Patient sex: F
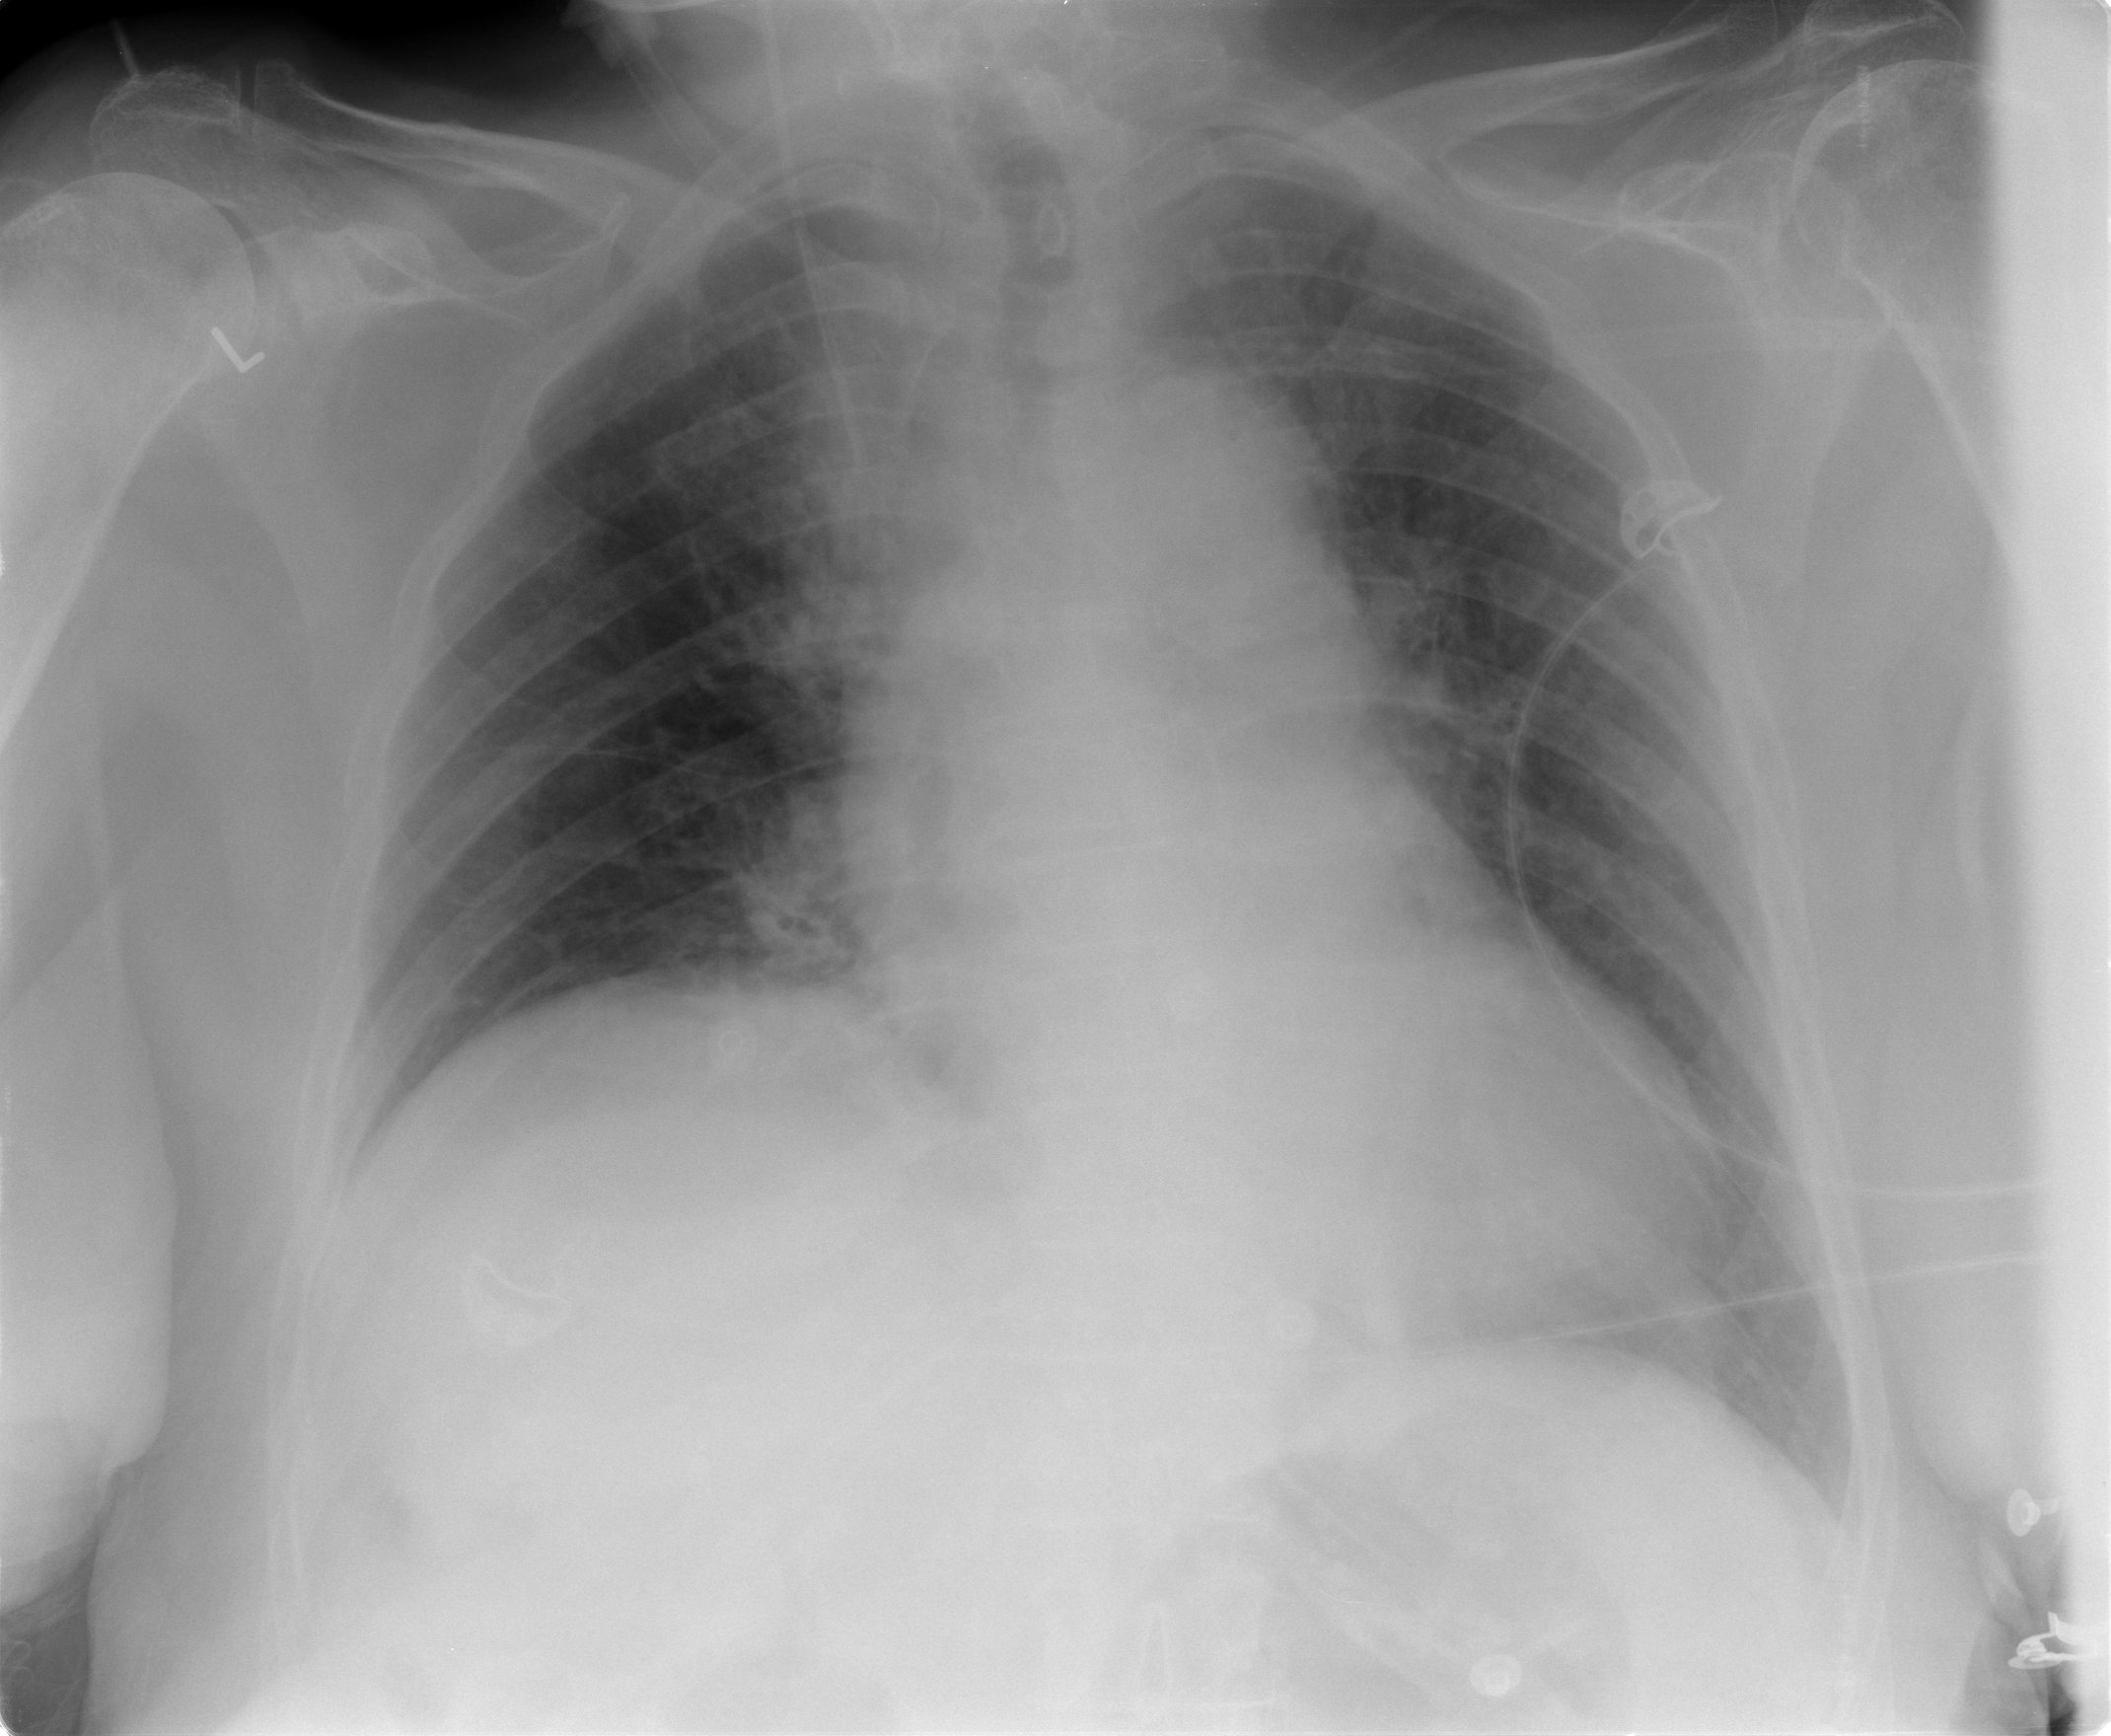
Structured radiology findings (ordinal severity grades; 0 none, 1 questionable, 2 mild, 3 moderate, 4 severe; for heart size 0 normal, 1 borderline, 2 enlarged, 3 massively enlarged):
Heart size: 0
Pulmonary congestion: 0
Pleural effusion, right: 0
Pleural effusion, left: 0
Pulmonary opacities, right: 1
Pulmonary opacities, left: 1
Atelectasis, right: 0
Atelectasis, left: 0